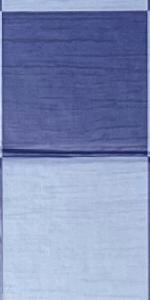
Label: Empty